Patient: sex M, age 31
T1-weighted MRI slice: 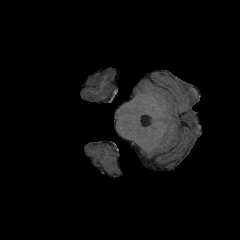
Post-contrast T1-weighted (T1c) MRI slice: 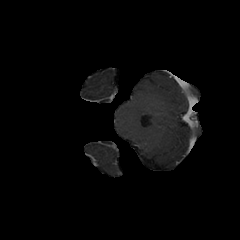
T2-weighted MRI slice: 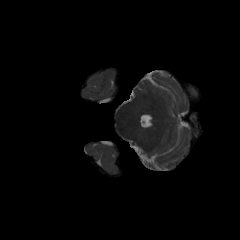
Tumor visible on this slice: no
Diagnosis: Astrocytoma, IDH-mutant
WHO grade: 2